Question: I am trying to downsample grouped data to daily averages, calculated for each group, and plot the resulting time series in a single plot.
My starting point is the following 'pd.DataFrame':
'''
value time type
0.1234 2013-04-03 A
0.2345 2013-04-05 A
0.34564 2013-04-07 A
... ... ...
0.2345 2013-04-03 B
0.1234 2013-04-05 B
0.2345 2013-04-07 C
0.34564 2013-04-07 C
'''
I would like to calculate daily means for each type of content, and plot the time series of these daily means in a single plot.
I currently have this...
'''
names = list(test['type'].unique())
types = []
for name in names:
single = df.loc[df.type == name]
single = single.set_index(single.time, drop=False)
single = single.resample("D")
types.append(single)
for single, name in zip(types, names):
single.rename(columns={"value":name}, inplace=True)
combined = pd.concat(types, axis=1)
combined.plot()
'''
... resulting in the combined data frame containing the desired output and the following plot:

It seems to me that this could be achieved more easily by using 'groupby' on the initial dataframe but so far I have not been able to reproduce the desired plot using this method.
What is "the smart way" to do this?
EDIT:
Bigger data sample (csv, 1000 rows) at: <URL>
Thanks,
Matthias
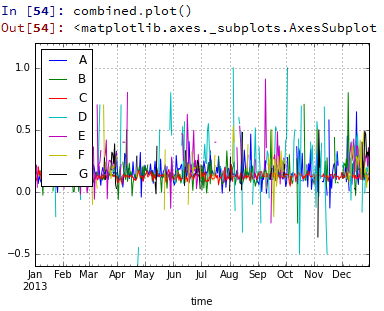
Answer: You can use 'pandas.DataFrame.pivot' easily to do what you want, I've created a random example DataFrame below and then used <URL> to arrange the table as wanted.
'''
import pandas as pd
import matplotlib.pyplot as plt
dates = pd.date_range('2013-04-03', periods = 50, freq='D')
dfs = [pd.DataFrame(dict(time=dates, value=pd.np.random.randn(len(dates)), type=i)) for i in ['A', 'B', 'C', 'D']]
df = pd.concat(dfs)
pivoted = df.pivot(index='time', columns='type', values='value')
pivoted.resample('W')
print(pivoted.head(10))
# type A B C D
# time
# 2013-04-03 0.161839 0.509179 0.055078 -2.072243
# 2013-04-04 0.323308 0.891982 -1.266360 1.950389
# 2013-04-05 -2.542464 -0.441849 -2.686183 0.717737
# 2013-04-06 0.750871 0.438343 -0.002004 0.478821
# 2013-04-07 -0.118890 1.026121 1.283397 -1.306257
# 2013-04-08 -0.396373 -1.078925 -0.539617 -1.625549
# 2013-04-09 0.328076 1.964779 0.194198 0.232702
# 2013-04-10 -0.178683 0.177359 0.500873 -0.729988
# 2013-04-11 0.762800 1.576662 -0.456480 0.526162
# 2013-04-12 -1.301265 -0.586977 -0.903313 0.162008
pivoted.plot()
plt.show()
'''
This code creates a pivot_table called 'pivoted' where each of the columns are now 'type' and the data is the index. We then simply resample it using 'pivoted.resample('W')'.